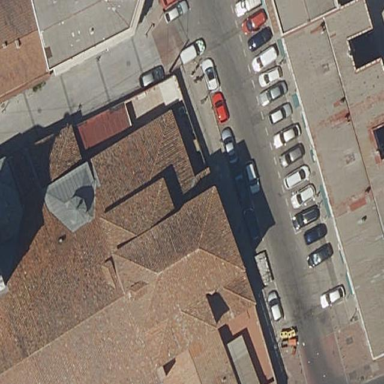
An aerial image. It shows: Part of building.